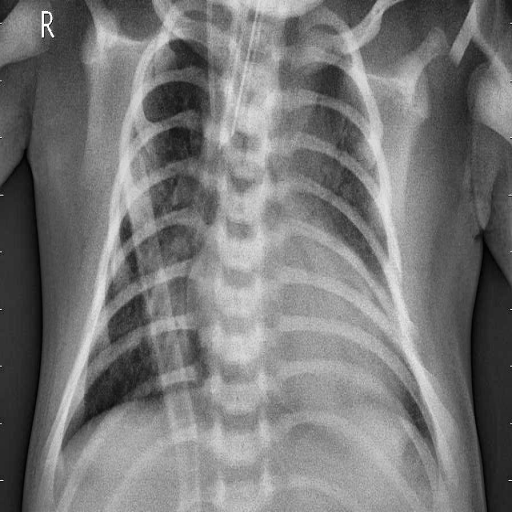
Finding: PNEUMONIA